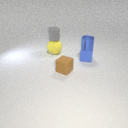
small gray rubber cylinder above large yellow rubber sphere